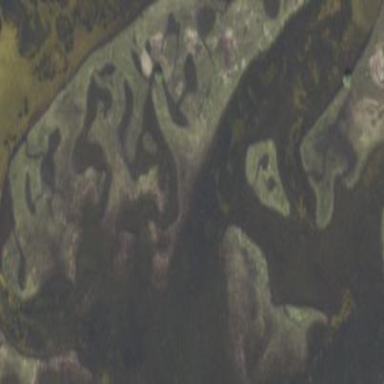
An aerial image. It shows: Saltmarsh wetland.